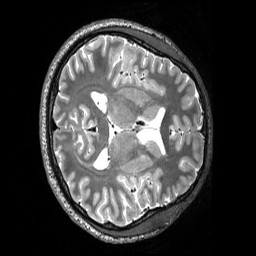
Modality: T2w
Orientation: axial
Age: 24
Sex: male
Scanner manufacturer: siemens
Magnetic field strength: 3 T
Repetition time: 3.2 s
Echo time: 0.565 s